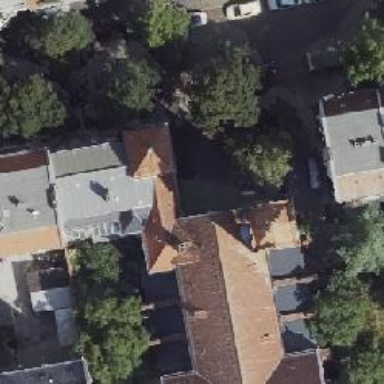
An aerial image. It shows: Educational institution office.